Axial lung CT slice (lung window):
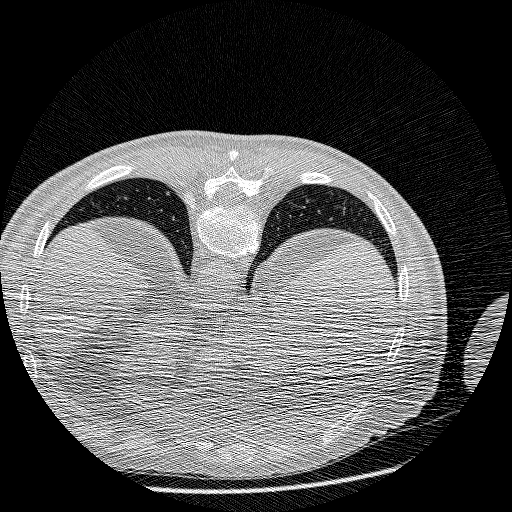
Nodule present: no